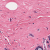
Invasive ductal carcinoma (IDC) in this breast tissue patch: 0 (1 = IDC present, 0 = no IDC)